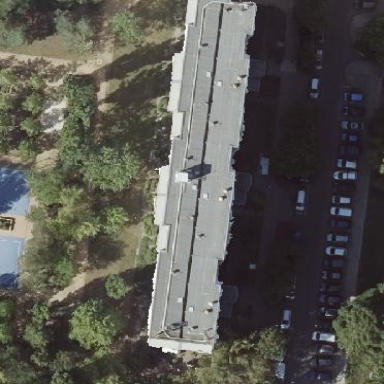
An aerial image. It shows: Flat-roofed apartment building.